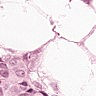
Metastatic tissue present: yes